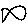
Label: fish